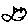
Label: fish